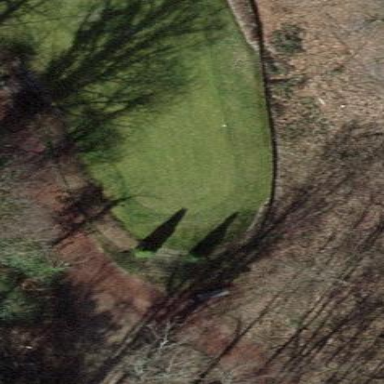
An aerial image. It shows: Golf tee.